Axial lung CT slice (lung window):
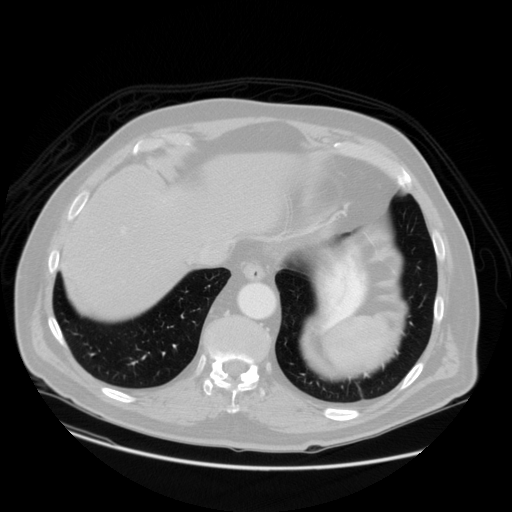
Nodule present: no